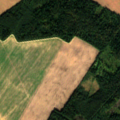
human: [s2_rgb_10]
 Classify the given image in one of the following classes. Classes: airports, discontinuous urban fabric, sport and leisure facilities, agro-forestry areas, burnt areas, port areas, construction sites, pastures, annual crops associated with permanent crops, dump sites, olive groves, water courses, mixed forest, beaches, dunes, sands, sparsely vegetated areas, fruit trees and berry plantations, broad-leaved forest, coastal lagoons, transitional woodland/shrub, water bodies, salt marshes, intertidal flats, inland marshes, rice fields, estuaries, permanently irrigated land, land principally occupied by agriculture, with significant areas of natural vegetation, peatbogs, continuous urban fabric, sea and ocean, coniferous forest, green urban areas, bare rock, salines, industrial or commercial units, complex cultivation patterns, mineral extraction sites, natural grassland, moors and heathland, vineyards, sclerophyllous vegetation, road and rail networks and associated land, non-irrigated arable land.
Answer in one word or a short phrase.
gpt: non-irrigated arable land, broad-leaved forest